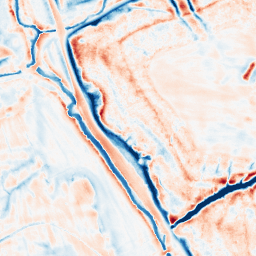
Category: edge_preserving
Decomposition family: bilateral
Decomposition parameters: d: 21
sigma_color: 150
sigma_space: 50
Upsampling method: bspline
Upsampling parameters: scale: 2
Upsampling scale: 2